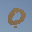
Label: 0